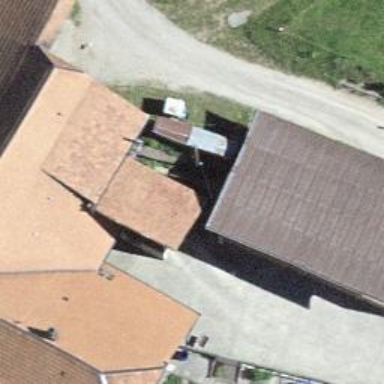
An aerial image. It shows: Sty building.